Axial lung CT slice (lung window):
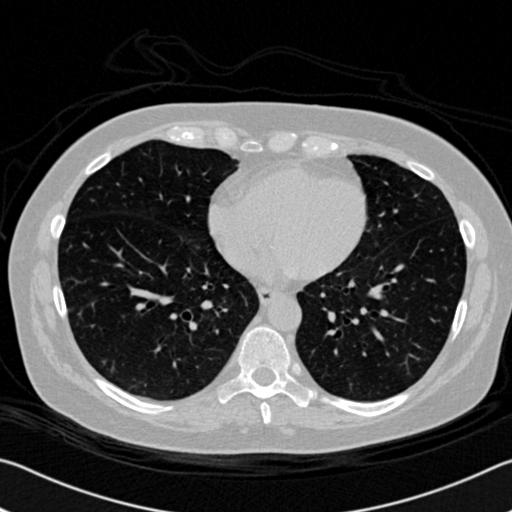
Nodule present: no